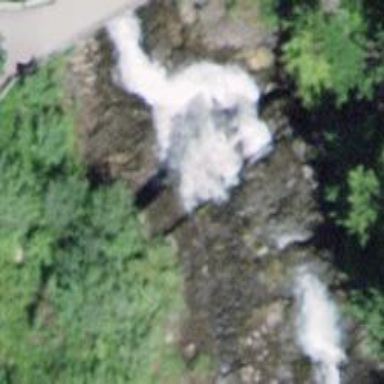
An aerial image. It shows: Beautiful waterfall.